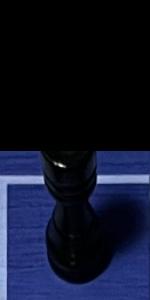
Label: Rook_Black